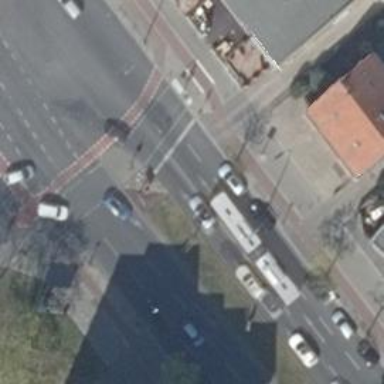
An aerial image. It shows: Footway that serves as traffic island.